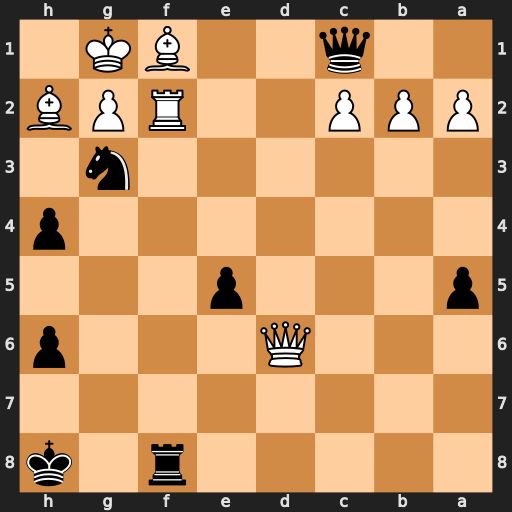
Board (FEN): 5r1k/8/3Q3p/p3p3/7p/6n1/PPP2RPB/2q2BK1
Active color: b
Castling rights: -
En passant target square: -
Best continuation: Qxf1+ Rxf1 Rxf1#